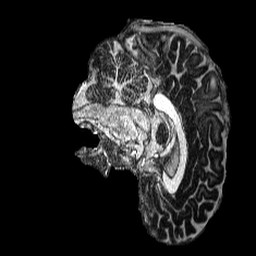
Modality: MP2RAGE
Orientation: sagittal